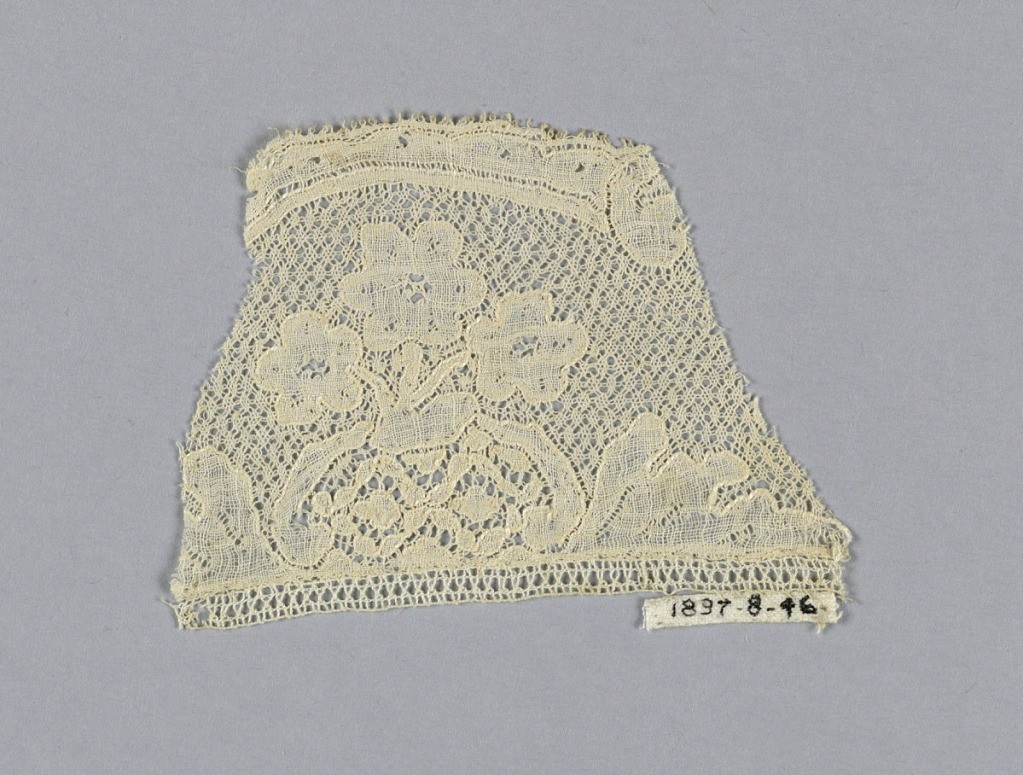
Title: Fragment
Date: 18th century
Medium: linen Technique: bobbin lace (Mechlin-style)
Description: Fragment of Mechlin lace with conventionalized floral spray with broad leaves. Variety of "fond de neige" ground.